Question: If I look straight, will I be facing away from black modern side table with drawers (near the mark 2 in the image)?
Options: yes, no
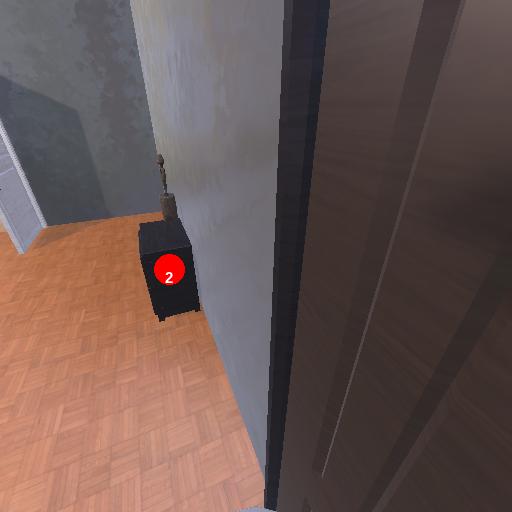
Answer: yes